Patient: sex F, age 63
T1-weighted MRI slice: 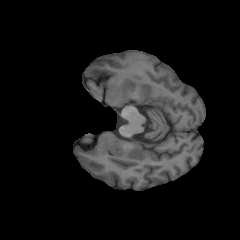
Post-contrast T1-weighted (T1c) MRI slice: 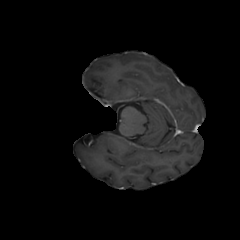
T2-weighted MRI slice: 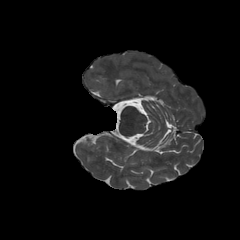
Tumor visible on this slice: no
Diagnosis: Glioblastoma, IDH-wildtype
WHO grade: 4